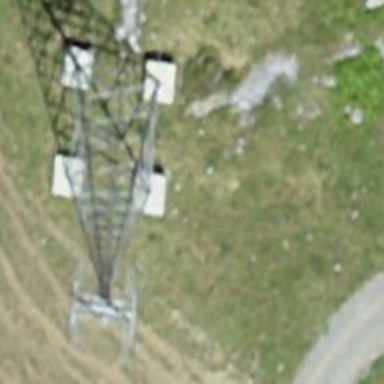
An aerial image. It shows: Pylon for aerialway.